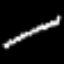
Label: squiggle